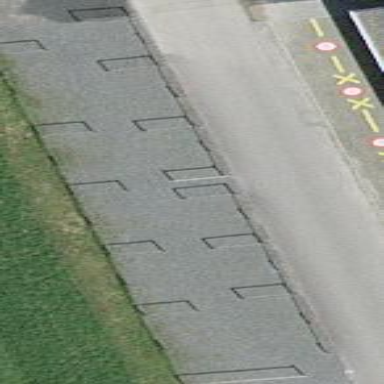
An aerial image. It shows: Bicycle parking area.